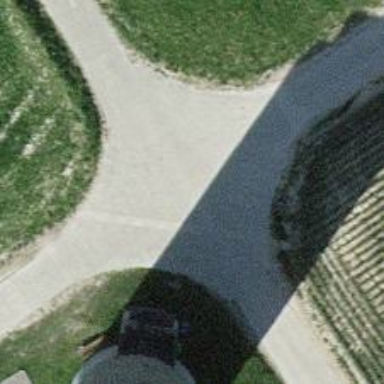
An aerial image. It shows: Well-maintained track road of grade 1.